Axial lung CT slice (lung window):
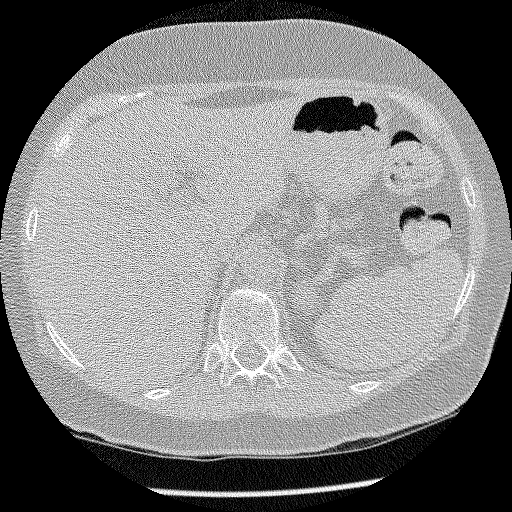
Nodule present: no